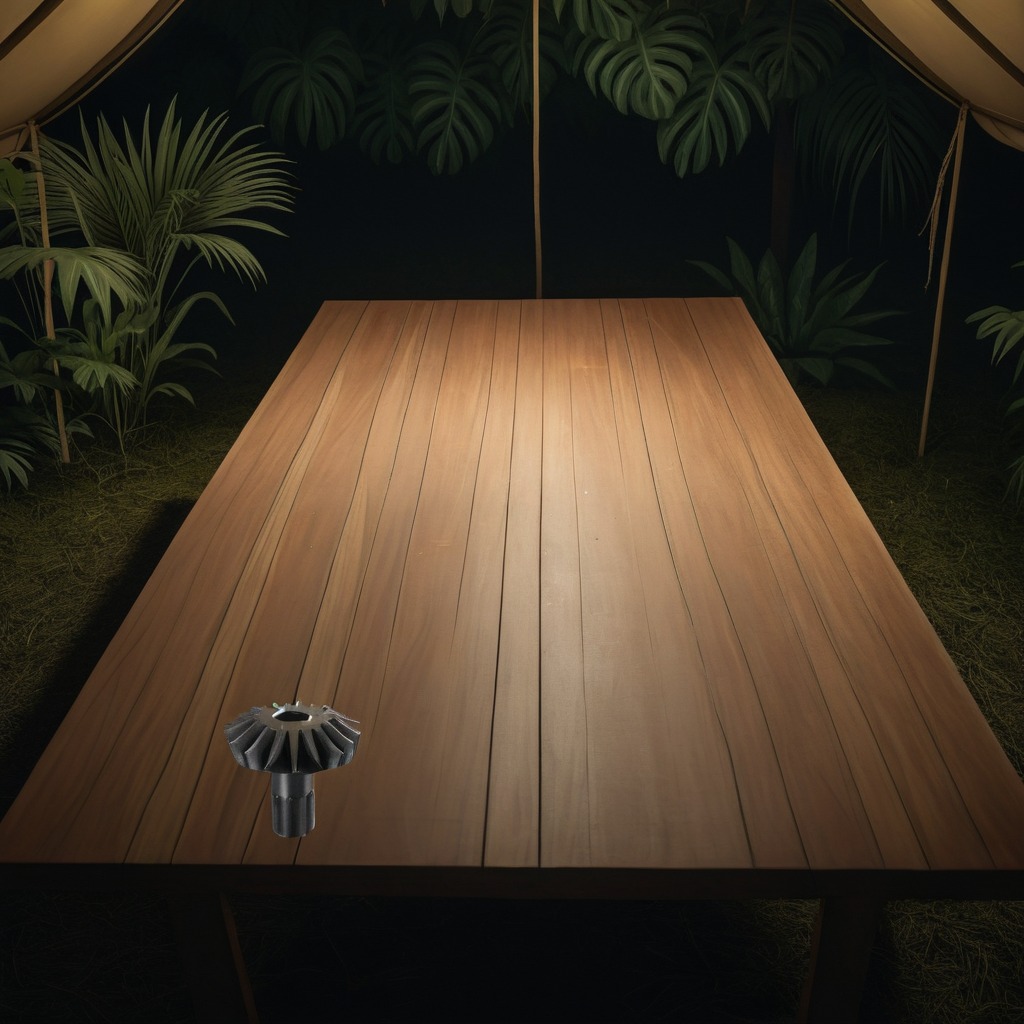
A steel gear with teeth is lying on the wooden table inside a jungle field workshop tent at night.